Question: I'm feeling difficult to implement , two widgets(say spinner) in linear layout one next to the other. I mean layout height of both spinner is wrap content, but width should be first half for the first spinner, second half of the screen to the second spinner. In linear layout they coming one down the other. I tried in Relative Layout, but as i gave width as wrap_content both are coming one next to each other but lot of space is remaining right to second spinner. I have seen in few apps this working out, but im not getting it.

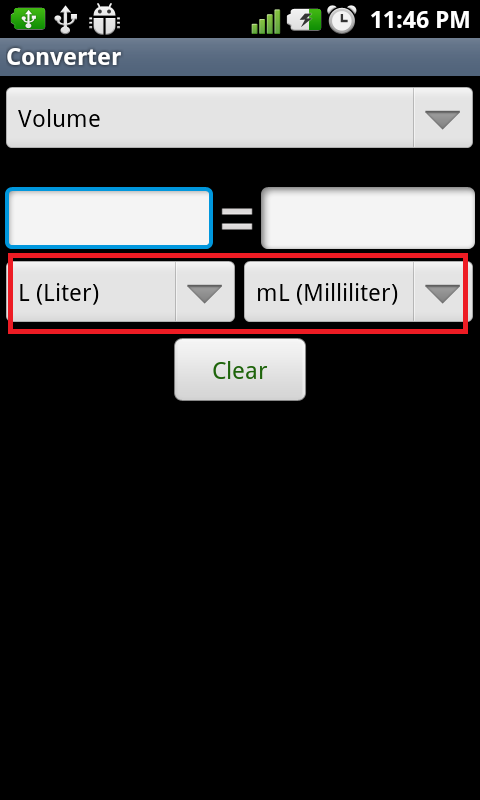
Answer: Use <URL>. This will force the two spinners to take up half of the space each.
'''
<LinearLayout
android:orientation="horizontal"
... >
<Spinner
android:layout_height="wrap_content"
android:layout_width="0dp"
android:layout_weight="1"
... />
<Spinner
android:layout_height="wrap_content"
android:layout_width="0dp"
android:layout_weight="1"
... />
</LinearLayout>
'''